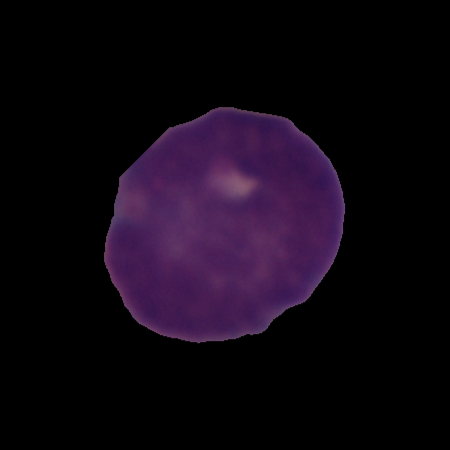
Label: cancer